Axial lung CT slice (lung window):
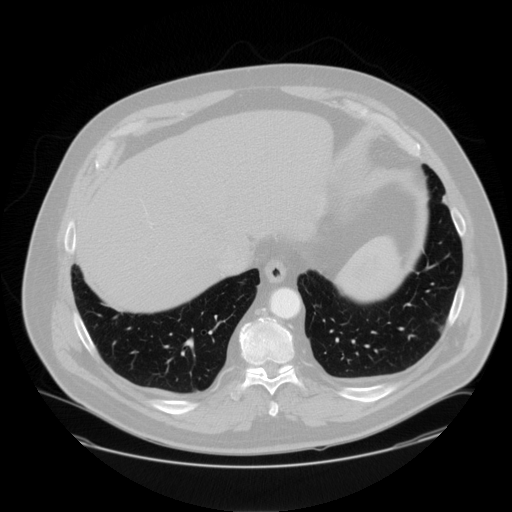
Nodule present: no